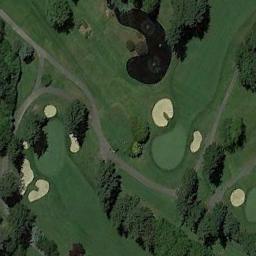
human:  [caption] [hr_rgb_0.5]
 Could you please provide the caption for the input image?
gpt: Many trees are near the golf course .

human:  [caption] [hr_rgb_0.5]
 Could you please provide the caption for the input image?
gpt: There are more than a dozen bunkers and winding paths in this area .

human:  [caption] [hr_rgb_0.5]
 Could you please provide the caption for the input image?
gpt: The golf course has some putting greens, Fairways, Roads, Barrier trees and sandpits .

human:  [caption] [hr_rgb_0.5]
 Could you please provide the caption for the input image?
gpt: There are a few bunkers and a few paths on the large green lawn on the golf course and many trees .

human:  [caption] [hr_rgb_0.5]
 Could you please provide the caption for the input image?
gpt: There are some bunkers and a lake on the golf course .